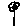
Label: flower